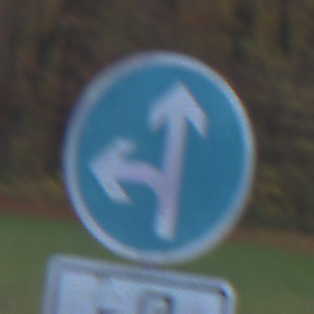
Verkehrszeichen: VorgeschriebeneFahrtrichtungGeradeausOderLinks
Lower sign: MehrspurigeFahrzeugeFrei8
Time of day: SunriseSunset
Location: Outdoor (Nature)
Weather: PartlyCloudy
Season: Autumn
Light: Natural